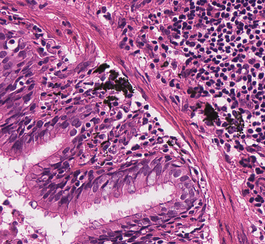
Tumor epithelial tissue: yes
Tumor-associated stroma tissue: yes
Normal tissue: no